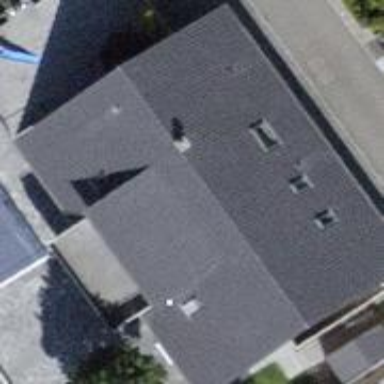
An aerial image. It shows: Simple house.